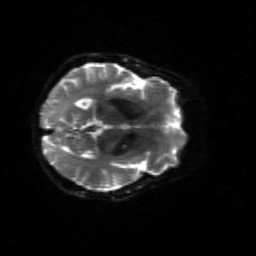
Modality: sbref
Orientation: axial
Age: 59
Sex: female
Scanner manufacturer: siemens
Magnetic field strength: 3 T
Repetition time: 4.71 s
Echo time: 0.0906 s